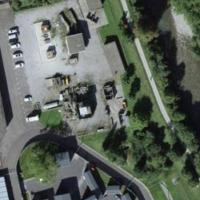
EUNIS habitat code: 54
Species observed at this site:
Cornus sanguinea
Clematis vitalba
Acer campestre